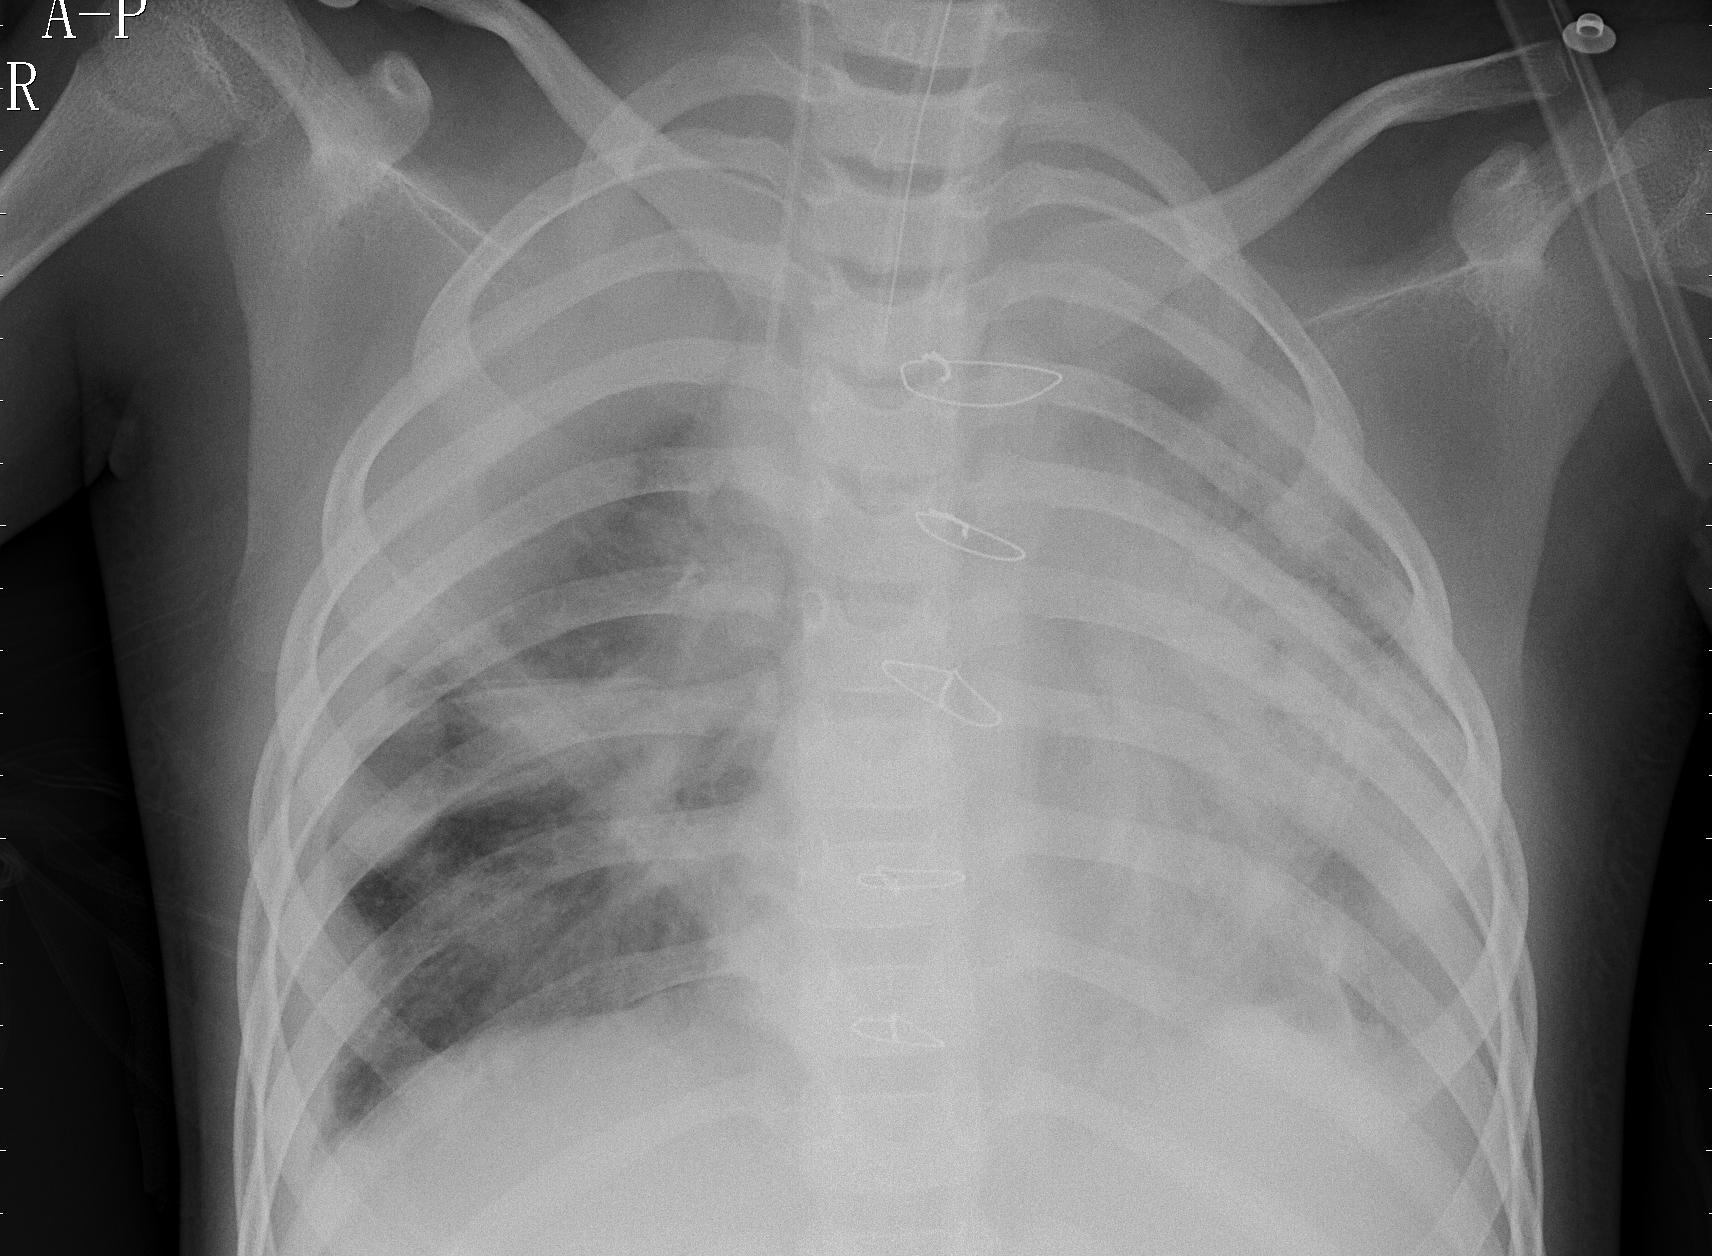
Diagnosis: PNEUMONIA